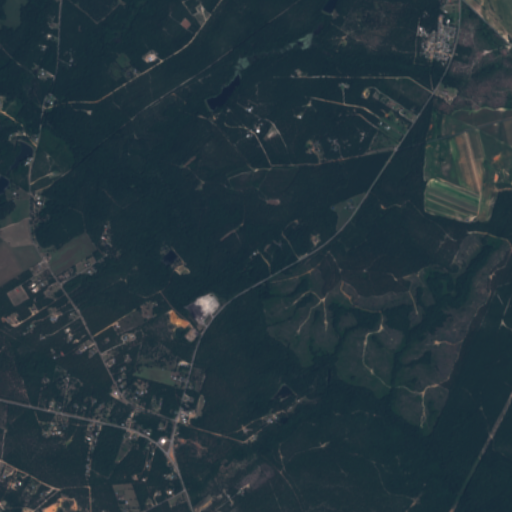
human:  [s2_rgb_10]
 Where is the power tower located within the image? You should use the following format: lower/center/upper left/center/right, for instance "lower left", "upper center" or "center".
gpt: The power tower is located in the lower right of the image.
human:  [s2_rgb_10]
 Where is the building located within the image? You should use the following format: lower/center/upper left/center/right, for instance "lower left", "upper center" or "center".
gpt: The building is located in the lower left of the image.
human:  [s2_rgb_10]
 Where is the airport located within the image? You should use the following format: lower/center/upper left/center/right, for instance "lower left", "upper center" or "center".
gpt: There is no airport in the image.